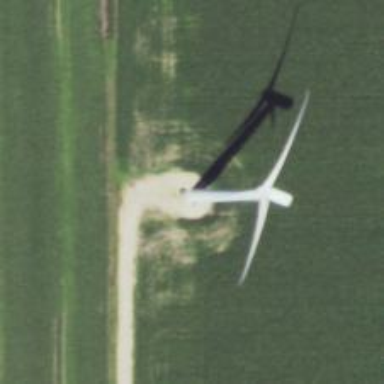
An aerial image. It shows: Wind generator with horizontal axis. The generator is wind turbine.